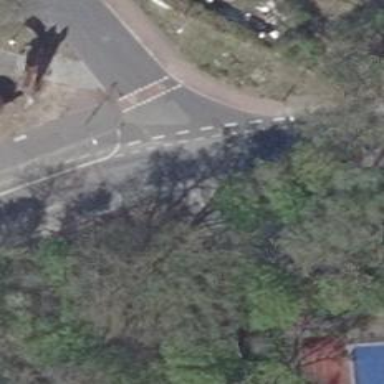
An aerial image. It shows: Emergency access point on the road.